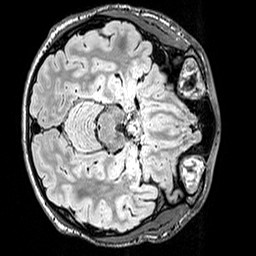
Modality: FLAIR
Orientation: axial
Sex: male
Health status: ill
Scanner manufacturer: siemens
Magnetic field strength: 3 T
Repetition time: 5 s
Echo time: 0.388 s